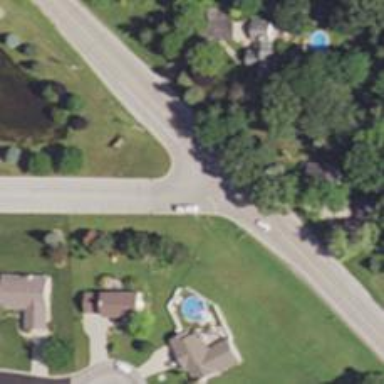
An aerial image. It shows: Road with stop sign.